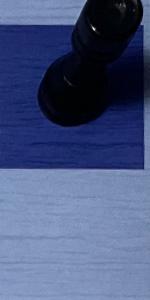
Label: Empty